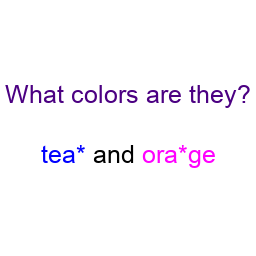
Color: blue, magenta
Color name shown: teal, orange
Background color: white
Question text color: indigo